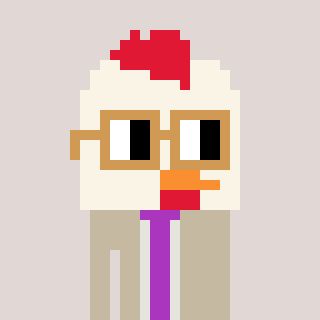
a pixel art character with square brown glasses, a chicken-shaped head and a bege-colored body on a warm background